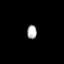
Tissue: prostate
Cell type: T cells
Senescence score: 0.353
Nuclear area (px): 130
Mean DAPI intensity: 177.538